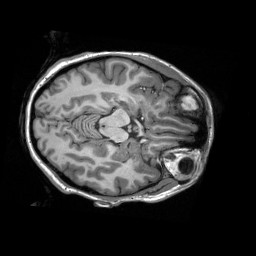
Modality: T1w
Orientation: coronal